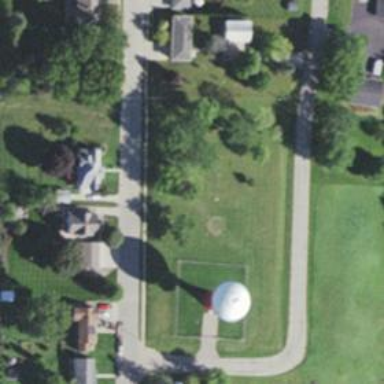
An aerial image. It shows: Water tower that is man-made.